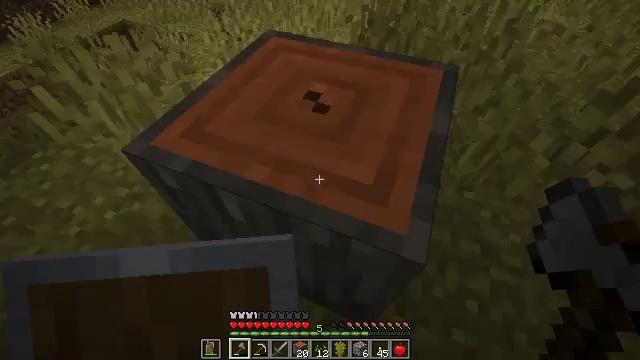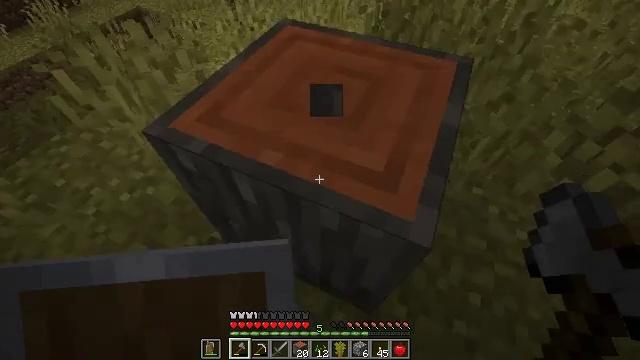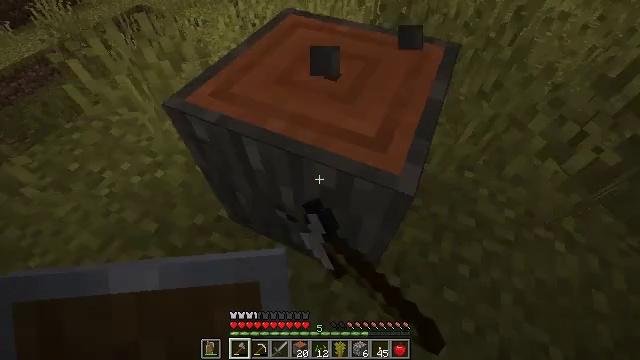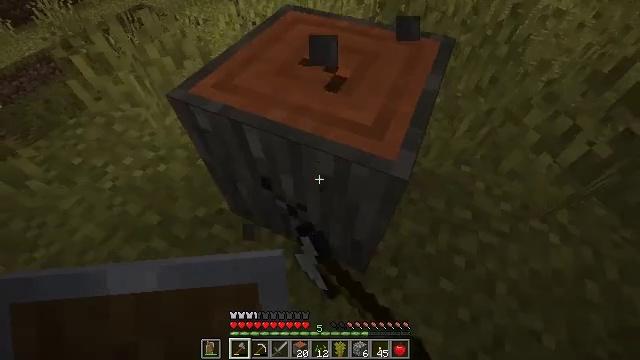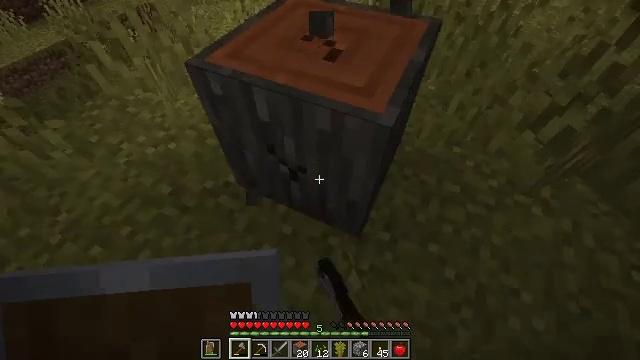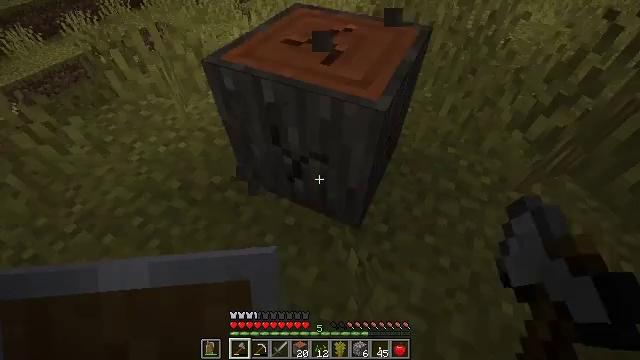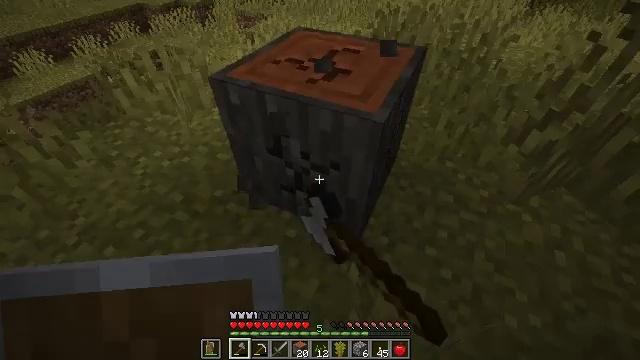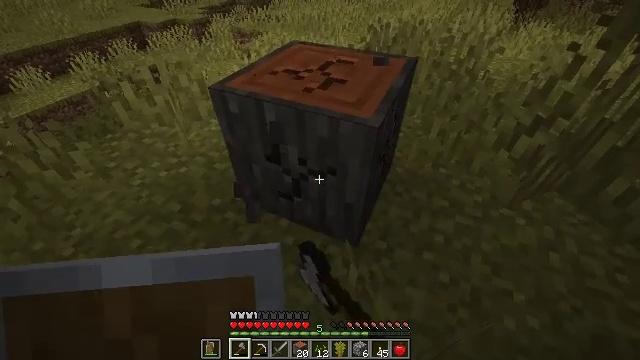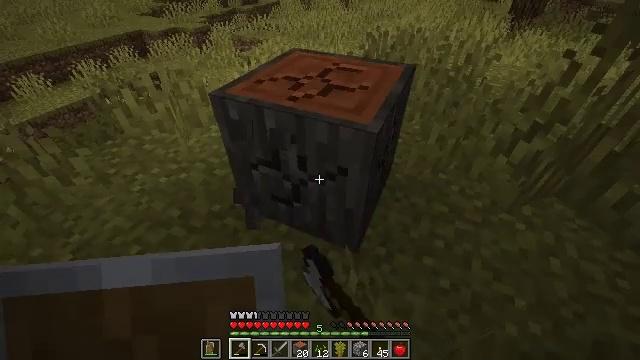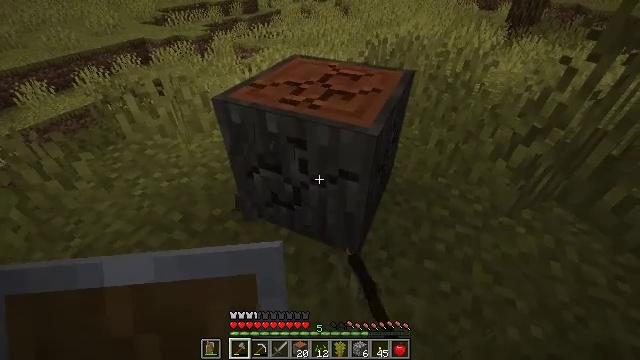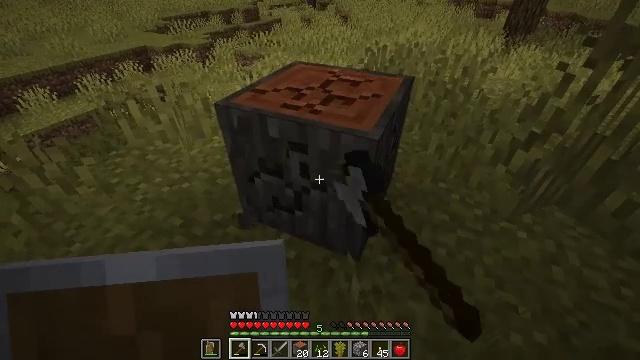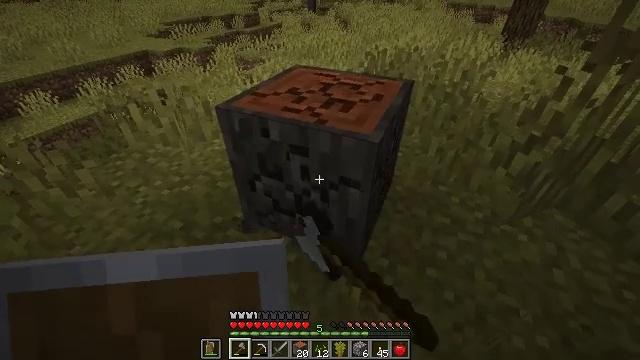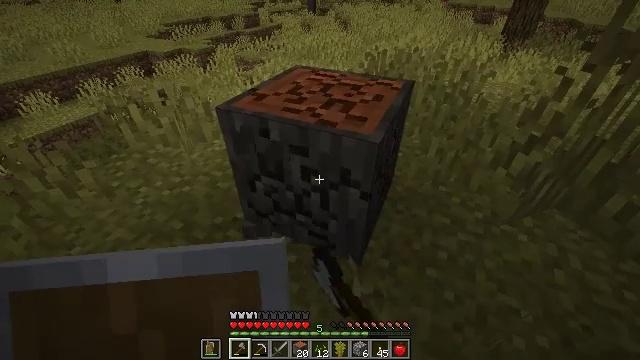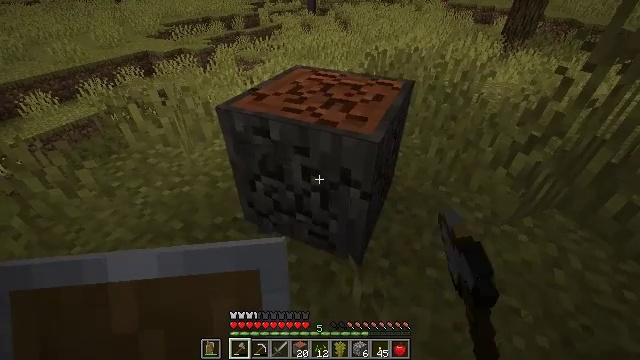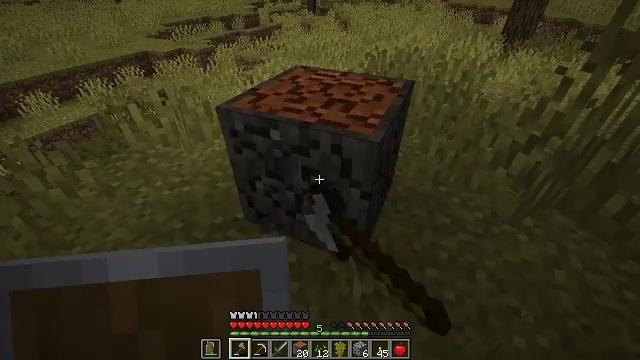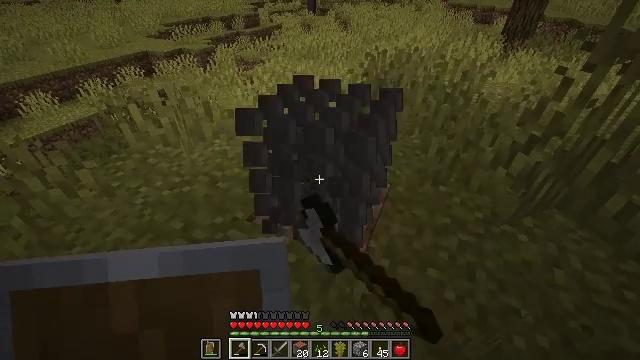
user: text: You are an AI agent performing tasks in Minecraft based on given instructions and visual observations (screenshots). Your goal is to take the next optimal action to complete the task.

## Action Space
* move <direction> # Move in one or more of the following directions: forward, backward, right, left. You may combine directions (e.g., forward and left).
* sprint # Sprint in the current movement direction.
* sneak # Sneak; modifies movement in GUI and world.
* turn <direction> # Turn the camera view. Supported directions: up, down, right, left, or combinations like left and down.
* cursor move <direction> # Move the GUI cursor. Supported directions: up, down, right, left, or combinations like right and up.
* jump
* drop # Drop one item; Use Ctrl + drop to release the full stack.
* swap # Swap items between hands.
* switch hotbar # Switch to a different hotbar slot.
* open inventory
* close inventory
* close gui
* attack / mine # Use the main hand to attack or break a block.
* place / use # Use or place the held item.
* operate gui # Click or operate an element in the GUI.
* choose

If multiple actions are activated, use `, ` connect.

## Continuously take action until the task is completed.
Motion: motion action
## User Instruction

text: Chop down the acacia log.
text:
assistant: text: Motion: move back, turn left and down, attack / mine
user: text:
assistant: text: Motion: move back, attack / mine
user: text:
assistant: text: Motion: move back, attack / mine
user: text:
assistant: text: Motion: move back, attack / mine
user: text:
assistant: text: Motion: turn up, attack / mine
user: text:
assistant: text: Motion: turn up, attack / mine
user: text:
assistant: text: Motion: turn right and up, attack / mine
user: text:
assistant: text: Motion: turn up, attack / mine
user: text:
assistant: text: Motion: turn up, attack / mine
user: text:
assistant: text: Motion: turn up, attack / mine
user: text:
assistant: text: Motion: attack / mine
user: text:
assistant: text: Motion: attack / mine
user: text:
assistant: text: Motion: attack / mine
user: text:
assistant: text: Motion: attack / mine
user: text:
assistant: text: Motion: attack / mine
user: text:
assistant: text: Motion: attack / mine
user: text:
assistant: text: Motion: attack / mine
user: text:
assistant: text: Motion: attack / mine
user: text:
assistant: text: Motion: attack / mine
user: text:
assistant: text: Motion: attack / mine
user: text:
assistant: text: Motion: attack / mine
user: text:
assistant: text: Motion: no_op
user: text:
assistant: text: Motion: no_op
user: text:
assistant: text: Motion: move forward
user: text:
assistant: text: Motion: move forward, turn right
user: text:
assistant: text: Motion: move forward and move left, turn right and up
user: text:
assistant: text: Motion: move forward and move left, turn right
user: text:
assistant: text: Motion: move forward and move left
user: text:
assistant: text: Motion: move forward and move left
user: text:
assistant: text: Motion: move forward, turn right and up